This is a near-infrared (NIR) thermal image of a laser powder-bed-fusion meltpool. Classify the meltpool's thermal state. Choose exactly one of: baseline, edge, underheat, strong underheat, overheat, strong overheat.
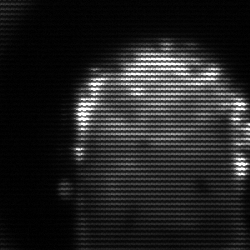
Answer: baseline